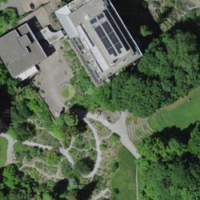
EUNIS habitat code: 53
Species observed at this site:
Hydrangea quercifolia
Aphrophora alni
Helix pomatia
Arge ochropus
Helophilus trivittatus
Apis mellifera
Sylvia atricapilla
Allium carinatum
Draba verna
Anthidium manicatum
Abies alba
Geranium nodosum
Pholidoptera griseoaptera
Sorbus aucuparia
Cyanistes caeruleus
Corylus avellana
Macaroeris nidicolens
Anthophora plumipes
Bombus terrestris
Papilio machaon
Eristalis tenax
Bombus hypnorum
Piezodorus lituratus
Orthetrum coerulescens
Sphaerophoria scripta
Bombus humilis
Milvus milvus
Bombus hortorum
Allium ursinum
Oecanthus pellucens
Hippodamia variegata
Xylocopa violacea
Micropeza corrigiolata
Lathyrus vernus
Aristolochia rotunda
Pararge aegeria
Campanula barbata
Pseudochorthippus parallelus
Opisthograptis luteolata
Halictus scabiosae
Salticus scenicus
Scaeva pyrastri
Deilephila elpenor
Phaneroptera nana
Osmia cornuta
Misumena vatia
Dolycoris baccarum
Stomorhina lunata
Gonepteryx rhamni
Volucella zonaria
Orthetrum cancellatum
Streptopelia decaocto
Osmia bicornis
Chorthippus biguttulus
Lamium galeobdolon
Melittis melissophyllum
Anthocharis cardamines
Tettigonia viridissima
Amaranthus blitum
Prunus padus
Coccinella septempunctata
Polyommatus icarus
Narcissus pseudonarcissus
Trichius fasciatus
Erinus alpinus
Chaetostomella cylindrica
Eurydema oleracea
Fagus sylvatica
Phalangium opilio
Polistes dominula
Caltha palustris
Lucilia sericata
Lasius emarginatus
Vanessa atalanta
Pseudeuophrys lanigera
Lygaeus equestris
Hylaeus nigritus
Synema globosum
Podarcis muralis
Sympecma fusca
Euphorbia myrsinites
Pisaura mirabilis
Calophasia lunula
Coccothraustes coccothraustes
Sympetrum striolatum
Rhingia campestris
Bombus lucorum
Closterotomus biclavatus
Cucullia verbasci
Salvia pratensis
Stictopleurus punctatonervosus
Libellula depressa
Garrulus glandarius
Aglais urticae
Equisetum sylvaticum
Rhagonycha fulva
Episyrphus balteatus
Corizus hyoscyami
Macroglossum stellatarum
Iris sibirica
Mangora acalypha
Cymbalaria muralis
Columba palumbus
Fringilla montifringilla
Graphosoma italicum
Pieris mannii
Clanoptilus marginellus
Accipiter nisus